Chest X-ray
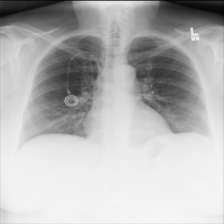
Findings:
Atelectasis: negative
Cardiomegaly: negative
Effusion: negative
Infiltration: negative
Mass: negative
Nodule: negative
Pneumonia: negative
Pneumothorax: negative
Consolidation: negative
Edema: negative
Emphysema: negative
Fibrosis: negative
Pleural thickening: negative
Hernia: negative